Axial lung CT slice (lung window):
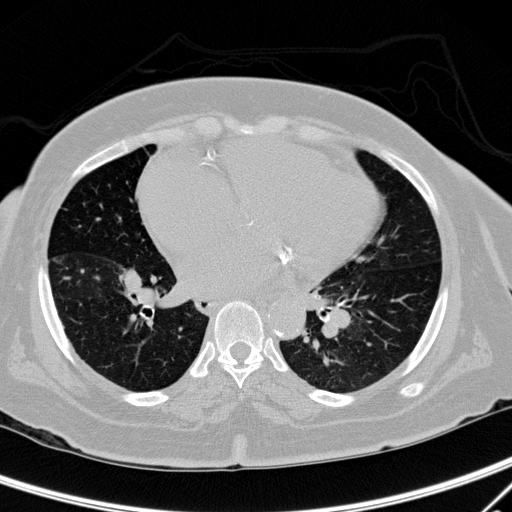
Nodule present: no